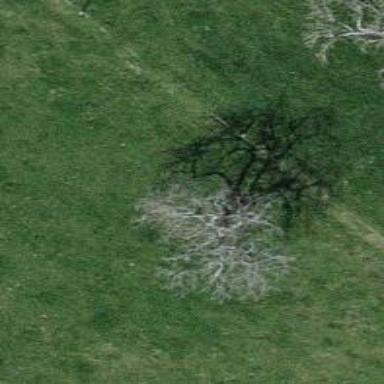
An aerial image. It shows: Single tag "natural: tree."